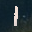
Label: 1